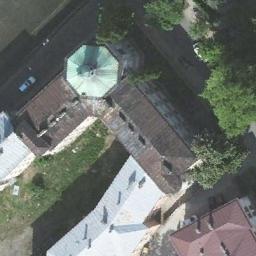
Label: church